Brain MRI, t1w sequence, axial 2D slice.
Patient: age 24, sex F, weight 95 kg, height 1.95 m
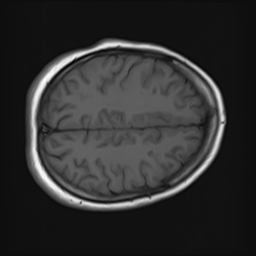